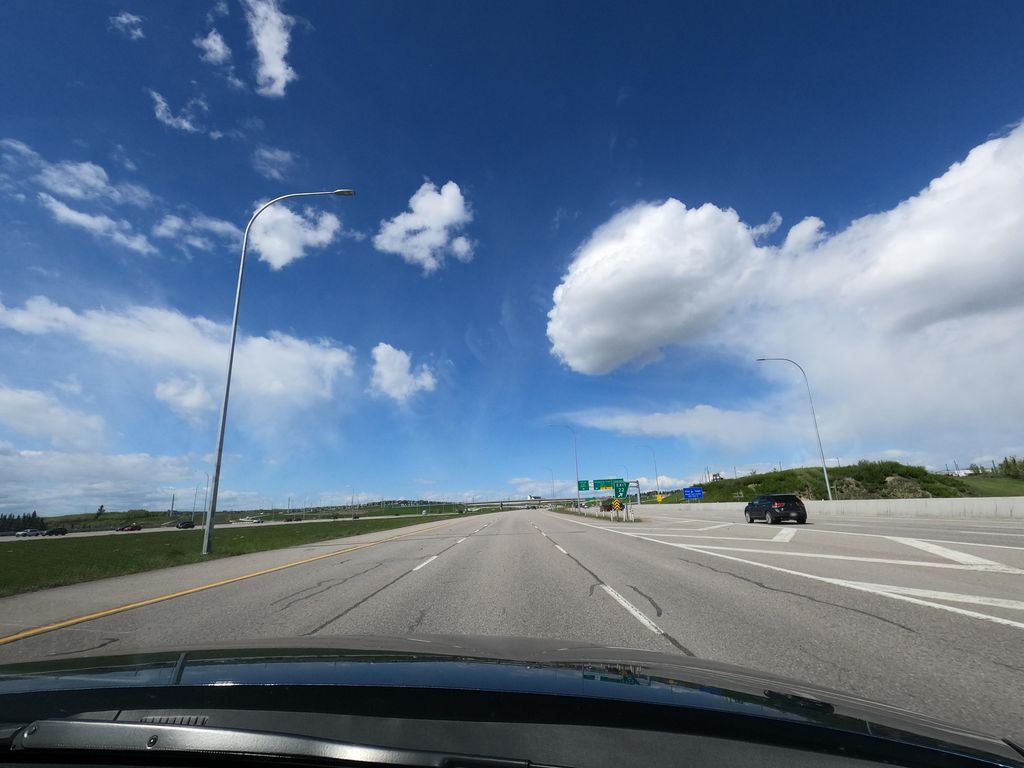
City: calgary